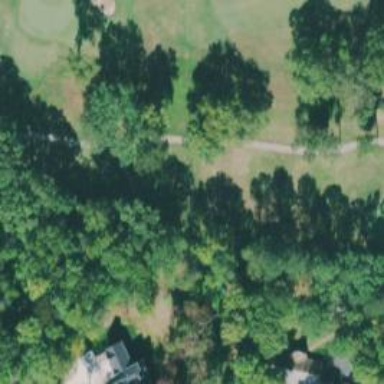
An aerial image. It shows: Golf course.